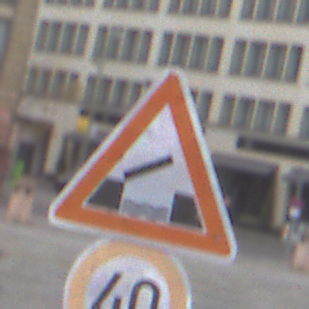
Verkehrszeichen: BeweglicheBruecke
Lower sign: Geschwindigkeit40
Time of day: Midday
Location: Outdoor (Urban)
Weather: Overcast
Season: NotSpecified
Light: Natural